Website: apple
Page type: billing-address
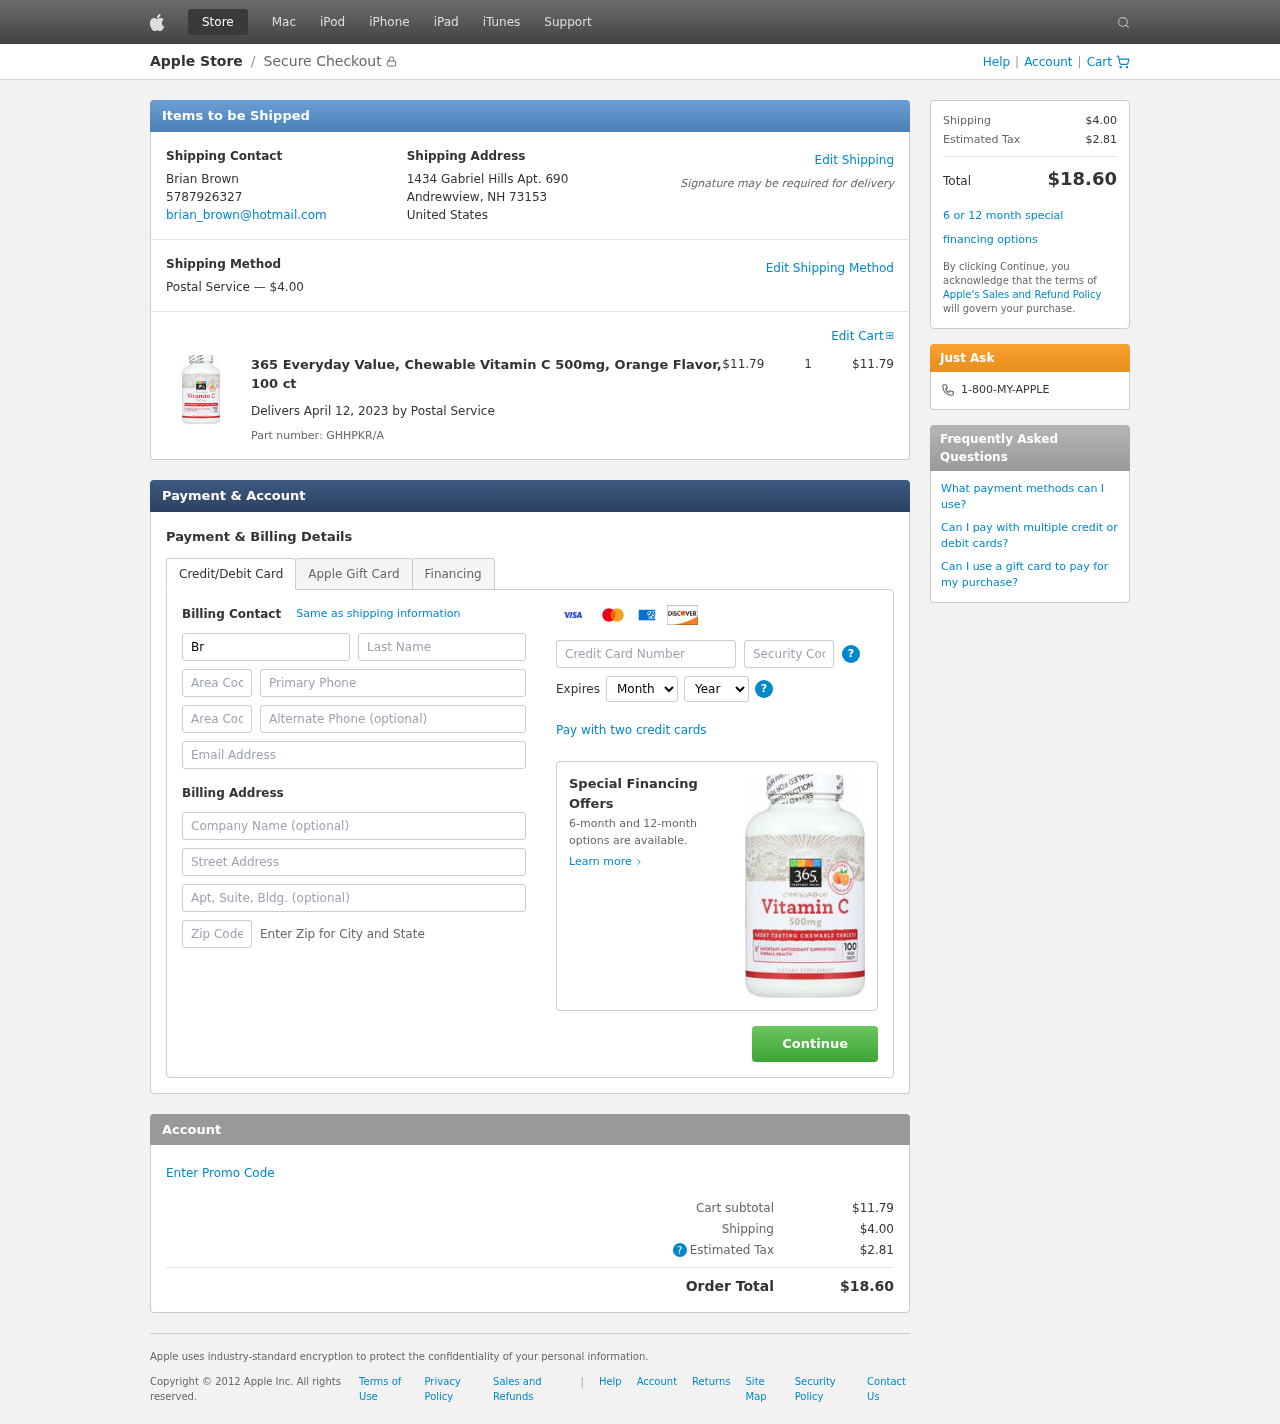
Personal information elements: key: PII_CARD_CVV
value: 708
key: PII_CARD_EXPIRY_MONTH
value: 10
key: PII_CARD_EXPIRY_YEAR
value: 26
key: PII_CARD_NUMBER
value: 2265 8616 0607 5936
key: PII_CITY_STATE_ZIP
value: Andrewview, NH 73153
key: PII_COMPANY
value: Thomas, Velazquez and Garcia
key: PII_COUNTRY
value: United States
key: PII_EMAIL
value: brian_brown@hotmail.com
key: PII_FIRSTNAME
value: Brian
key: PII_FULLNAME
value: Brian Brown
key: PII_LASTNAME
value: Brown
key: PII_PHONE
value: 5787926327
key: PII_PHONE_ALT
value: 8067797530
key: PII_PHONE_ALT_AREA
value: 806
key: PII_PHONE_AREA
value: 578
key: PII_POSTCODE2
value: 98270
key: PII_STREET
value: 1434 Gabriel Hills Apt. 690
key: PII_STREET2
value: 59229 Fowler Points
Product elements: key: PRODUCT1_NAME
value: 365 Everyday Value, Chewable Vitamin C 500mg, Orange Flavor, 100 ct
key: PRODUCT1_PRICE
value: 11.79
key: PRODUCT1_QUANTITY
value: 1
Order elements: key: ORDER_SHIPPING_COST
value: $4.00
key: ORDER_SUBTOTAL
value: $11.79
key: ORDER_DELIVERY_DATE
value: April 12, 2023
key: ORDER_PART_NUMBER
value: GHHPKR/A
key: ORDER_TAX
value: $2.81
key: ORDER_TOTAL
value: $18.60